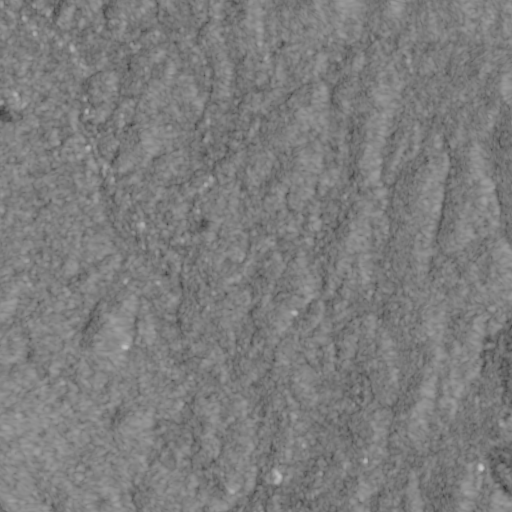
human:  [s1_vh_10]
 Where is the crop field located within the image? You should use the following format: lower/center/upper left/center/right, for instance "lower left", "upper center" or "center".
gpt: The crop field is located in the lower right of the image.
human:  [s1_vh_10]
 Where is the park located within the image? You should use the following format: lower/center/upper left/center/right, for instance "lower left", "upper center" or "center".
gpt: The park is located in the lower right of the image.
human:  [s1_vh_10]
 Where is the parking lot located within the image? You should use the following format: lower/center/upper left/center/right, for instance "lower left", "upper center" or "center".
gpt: The parking lot is located in the center of the image.
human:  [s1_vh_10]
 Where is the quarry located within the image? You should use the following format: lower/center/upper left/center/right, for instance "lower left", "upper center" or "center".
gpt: There is no quarry in the image.

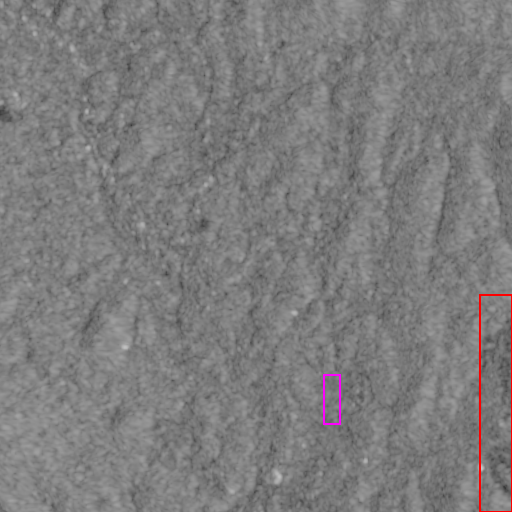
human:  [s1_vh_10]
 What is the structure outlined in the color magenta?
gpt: The structure outlined in magenta is a crop field.
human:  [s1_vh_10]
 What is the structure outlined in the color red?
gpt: The structure outlined in red is a park.
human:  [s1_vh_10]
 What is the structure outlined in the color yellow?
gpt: There is no yellow outline.